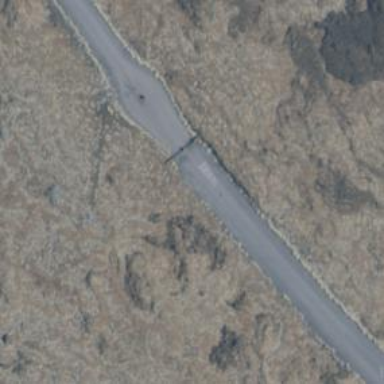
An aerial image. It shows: Unclassified road.